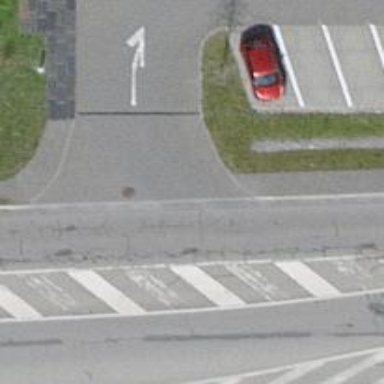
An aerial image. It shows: Asphalt sidewalk.